Question:
On left side, there are duplicated number, I don't know why?
and the grid show on the bar,
## Code
'''
axes: [{
type: 'Numeric',
position: 'left',
fields: ['inCnt'],
label: {
renderer: Ext.util.Format.numberRenderer('0,0')
},
title: 'In Transaction Qty',
grid: true,
minimum: 0
}, {
type: 'Category',
position: 'bottom',
fields: ['month'],
title: 'Current 12 Month'
}],
series: [{
type: 'column',
axis: 'left',
highlight: true,
tips: {
trackMouse: true,
width: 130,
height: 40,
renderer: function (storeItem, item) {
this.setTitle(storeItem.get('inCnt') + ' transaction(s) in '+storeItem.get('month'));
}
},
label: {
display: 'insideEnd',
'text-anchor': 'middle',
field: 'inCnt',
renderer: Ext.util.Format.numberRenderer('0'),
orientation: 'vertical',
color: '#333'
},
xField: 'month',
yField: 'inCnt'
}]
'''
### JSON Data
'''
[
{ "month" : "Nov", "inCnt" : 0 },
{ "month" : "Oct", "inCnt" : 2 },
{ "month" : "Sep", "inCnt" : 0 },
{ "month" : "Aug", "inCnt" : 0 },
{ "month" : "Jul", "inCnt" : 0 },
{ "month" : "Jun", "inCnt" : 3 },
{ "month" : "May", "inCnt" : 0 },
{ "month" : "Apr", "inCnt" : 0 },
{ "month" : "Mar", "inCnt" : 0 },
{ "month" : "Feb", "inCnt" : 0 },
{ "month" : "Jan", "inCnt" : 0 },
{ "month" : "Dec", "inCnt" : 0 }
]
'''
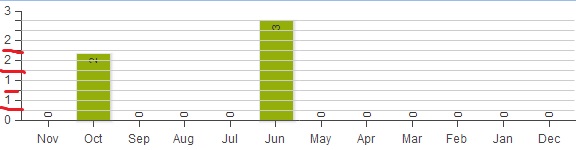
Answer: Because you're using a renderer on the axis that truncates the decimal points, so
'''
1.8
1.6
1.4
1.2
'''
Becomes
'''
1
1
1
1
'''